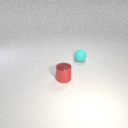
small cyan rubber sphere behind small red metal cylinder